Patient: sex F, age 29
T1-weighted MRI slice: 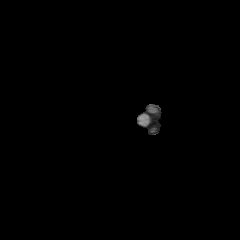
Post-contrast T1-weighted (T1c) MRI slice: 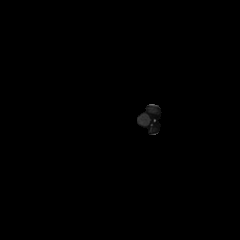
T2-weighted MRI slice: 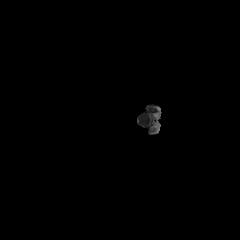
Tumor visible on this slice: no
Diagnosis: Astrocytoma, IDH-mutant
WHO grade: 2